Interaction volume radius: 10 \u00c5
Interaction volume height: 15 \u00c5
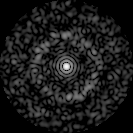
Disorder parameter: 0.8248